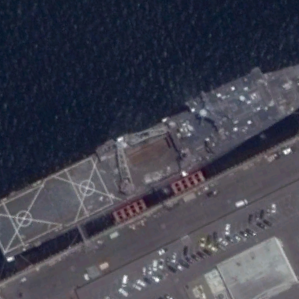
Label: combat